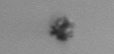
Label: detritus